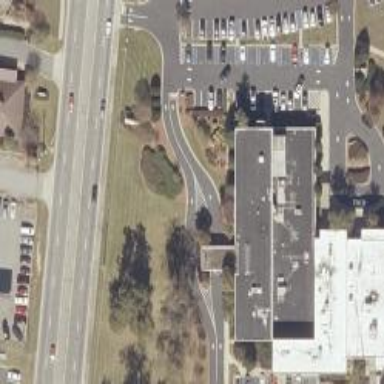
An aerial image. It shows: Clinic building providing healthcare services.